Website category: sports
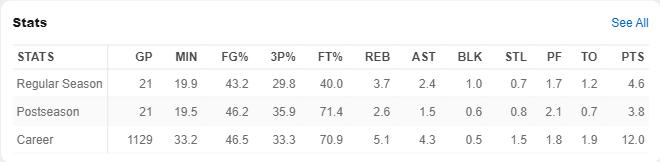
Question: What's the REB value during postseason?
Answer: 2.6

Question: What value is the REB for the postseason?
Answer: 2.6

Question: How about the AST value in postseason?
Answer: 1.5

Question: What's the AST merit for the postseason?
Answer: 1.5

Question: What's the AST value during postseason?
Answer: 1.5

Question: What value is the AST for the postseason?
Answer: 1.5

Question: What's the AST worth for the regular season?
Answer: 2.4

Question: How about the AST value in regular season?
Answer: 2.4

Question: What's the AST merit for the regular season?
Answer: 2.4

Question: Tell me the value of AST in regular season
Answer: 2.4

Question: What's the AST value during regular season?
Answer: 2.4

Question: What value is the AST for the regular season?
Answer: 2.4

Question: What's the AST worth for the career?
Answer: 4.3

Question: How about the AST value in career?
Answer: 4.3

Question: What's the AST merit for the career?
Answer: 4.3

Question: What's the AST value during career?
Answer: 4.3

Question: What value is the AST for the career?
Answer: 4.3

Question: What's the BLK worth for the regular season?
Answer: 1.0

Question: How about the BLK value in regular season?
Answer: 1.0

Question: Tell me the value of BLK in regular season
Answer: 1.0

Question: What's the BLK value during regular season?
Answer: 1.0

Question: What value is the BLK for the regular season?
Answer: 1.0

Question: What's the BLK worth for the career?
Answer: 0.5

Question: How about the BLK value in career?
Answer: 0.5

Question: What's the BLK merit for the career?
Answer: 0.5

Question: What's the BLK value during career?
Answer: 0.5

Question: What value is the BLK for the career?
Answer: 0.5

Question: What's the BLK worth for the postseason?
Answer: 0.6

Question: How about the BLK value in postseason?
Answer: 0.6

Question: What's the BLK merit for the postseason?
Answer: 0.6

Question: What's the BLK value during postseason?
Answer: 0.6

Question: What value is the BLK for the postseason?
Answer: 0.6

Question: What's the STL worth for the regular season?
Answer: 0.7

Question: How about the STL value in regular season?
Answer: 0.7

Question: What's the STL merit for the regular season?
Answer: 0.7

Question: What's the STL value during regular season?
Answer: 0.7

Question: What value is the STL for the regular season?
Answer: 0.7

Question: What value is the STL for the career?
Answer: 1.5

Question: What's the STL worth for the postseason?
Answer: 0.8

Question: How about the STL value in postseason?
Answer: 0.8

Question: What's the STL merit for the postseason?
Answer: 0.8

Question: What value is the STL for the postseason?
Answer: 0.8

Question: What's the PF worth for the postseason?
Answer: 2.1

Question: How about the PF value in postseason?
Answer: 2.1

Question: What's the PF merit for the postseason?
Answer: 2.1

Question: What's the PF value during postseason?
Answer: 2.1

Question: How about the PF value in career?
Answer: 1.8

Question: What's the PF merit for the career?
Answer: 1.8

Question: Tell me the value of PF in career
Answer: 1.8

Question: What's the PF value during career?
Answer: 1.8

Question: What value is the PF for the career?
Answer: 1.8

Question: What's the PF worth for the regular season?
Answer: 1.7

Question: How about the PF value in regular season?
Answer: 1.7

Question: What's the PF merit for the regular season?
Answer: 1.7

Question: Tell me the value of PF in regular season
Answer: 1.7

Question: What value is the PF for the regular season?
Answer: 1.7

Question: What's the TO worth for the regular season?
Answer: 1.2

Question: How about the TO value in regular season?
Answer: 1.2

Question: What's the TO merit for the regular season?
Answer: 1.2

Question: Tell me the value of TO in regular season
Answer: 1.2

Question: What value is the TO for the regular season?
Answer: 1.2

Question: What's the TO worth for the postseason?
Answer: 0.7

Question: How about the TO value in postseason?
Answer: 0.7

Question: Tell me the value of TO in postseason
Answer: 0.7